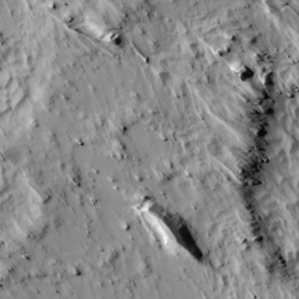
Label: non_frost